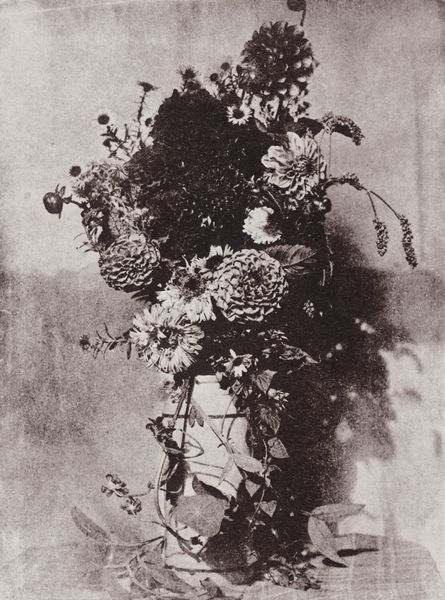
Titel: Stilleben mit Blumen
Künstler: Hippolyte Bayard
Schlagwörter: blätter, dunkel, gemälde, schatten, weiß, blumen, grau, hell, hintergrund, licht, schwarz, tisch, zeichnung, blüte, blüten, rose, tuch, hochformat, karo, muster, alt, wand, tischdecke, tischtuch, vorhang, gräser, halme, realismus, decke, blatt, girlande, schön, tal, keramik, ranken, stilleben, stillleben, vase, blumenvase, getreide, korn, trocken, weizen, mauer, herbst, ausdruck, sepia, atelier, tischchen, strauss, gesteck, blumenstrauss, foto, fotografie, photographie, blütenblätter, arrangement, gefäß, hängen, porzellan, stengel, schwarz weiss, kunst, nelke, schmetterling, photo, negativ, efeu, real, knospen, spätsommer, kulisse, grashalm, ähren, dahlien, käfer, nelken, gebinde, wiesenblumen, porzelan, gänseblümchen, format, raster, blühten, astern, bräunlich, feldblumen, rittersporn, studio, garu, vertikal, grässer, anemonen, vertrocknet, dahlie, aster, chrysanthemen, tocken, kapuzinerkresse, margariten, straß, blumenstauss, blütenrispen, käger, al, dalien, gräsert, dahle, srilleben, begonien, tagetis, reell, beleistift, vetrocknet